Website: bh-photo
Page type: customer-info-address
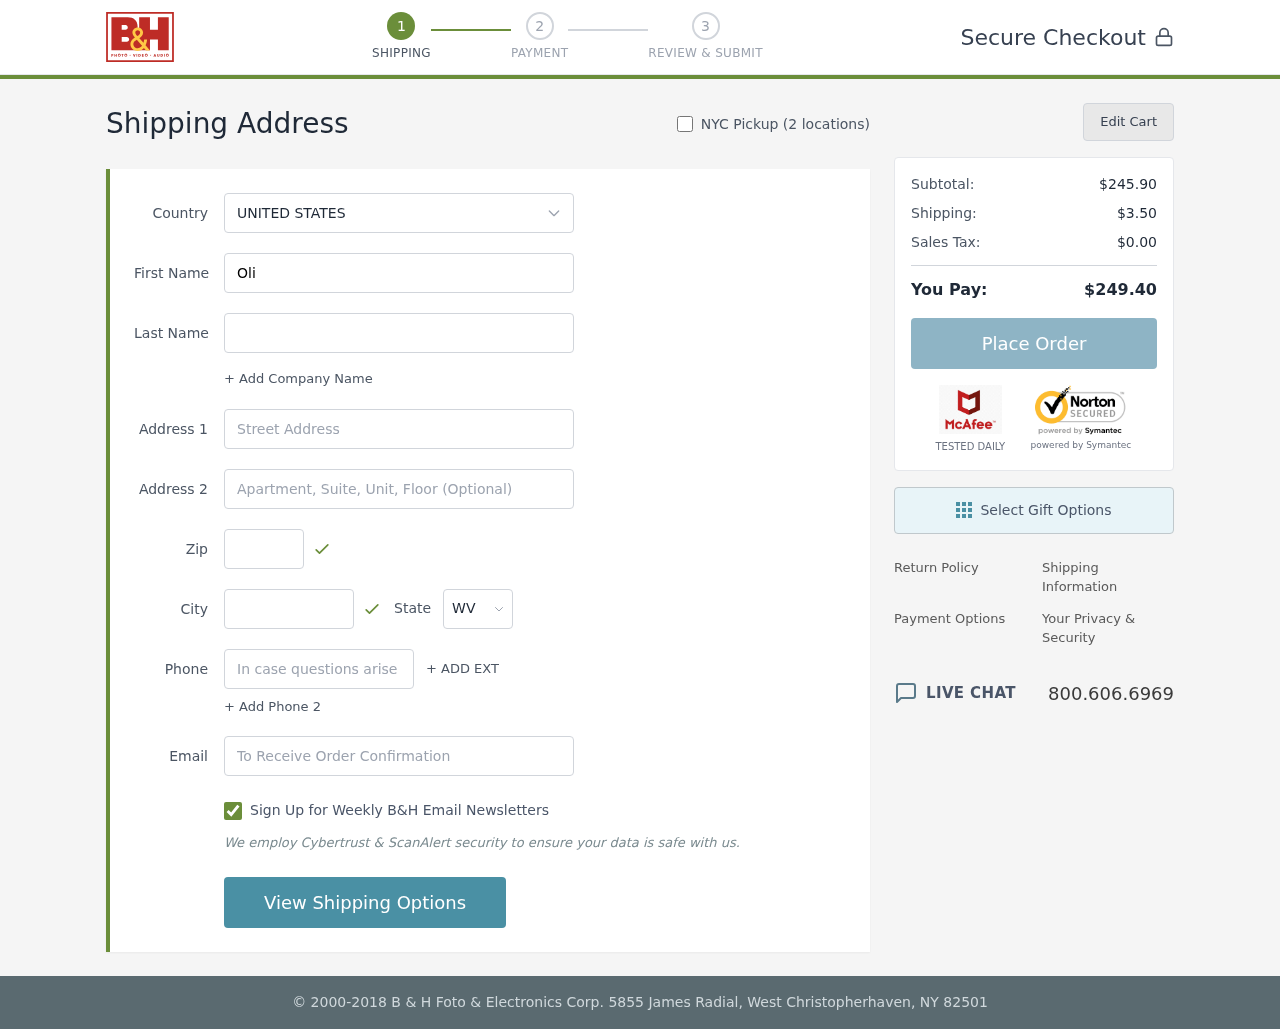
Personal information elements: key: PII_CITY
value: Port Michellehaven
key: PII_COUNTRY
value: United States
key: PII_EMAIL
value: olivia_mann@yahoo.com
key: PII_FIRSTNAME
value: Olivia
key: PII_LASTNAME
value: Mann
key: PII_PHONE
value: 9055580338
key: PII_POSTCODE
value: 09939
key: PII_STATE_ABBR
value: WV
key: PII_STREET
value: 7487 Montes Mountains
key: PII_STREET2
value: Apt. 447
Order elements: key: ORDER_SUBTOTAL
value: $245.90
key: ORDER_SHIPPING_COST
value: $3.50
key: ORDER_TAX
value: $0.00
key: ORDER_TOTAL
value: $249.40